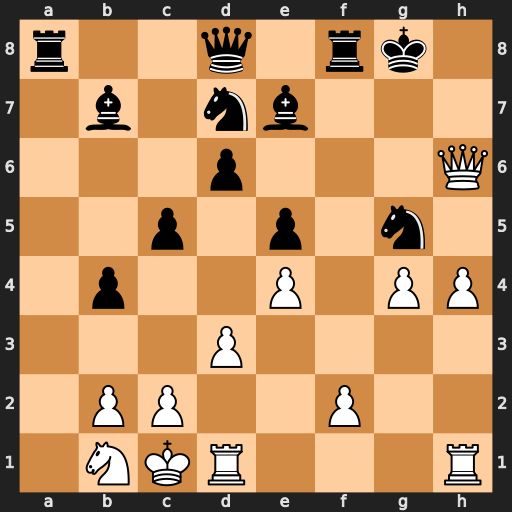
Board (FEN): r2q1rk1/1b1nb3/3p3Q/2p1p1n1/1p2P1PP/3P4/1PP2P2/1NKR3R
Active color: w
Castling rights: -
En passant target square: -
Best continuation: Qg6+ Kh8 hxg5#